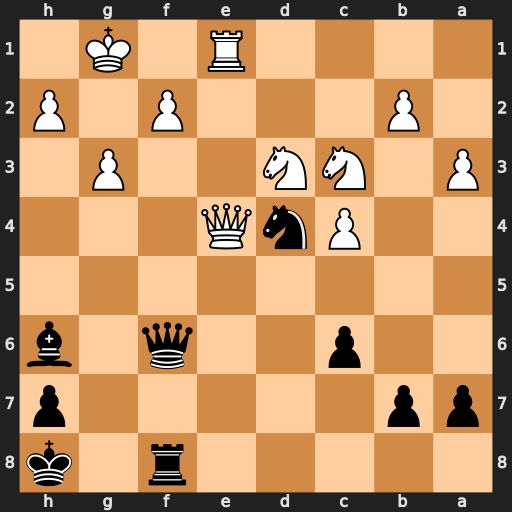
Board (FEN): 5r1k/pp5p/2p2q1b/8/2PnQ3/P1NN2P1/1P3P1P/4R1K1
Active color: b
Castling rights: -
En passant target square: -
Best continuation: Nf3+ Kg2 Nxe1+ Nxe1 Qxf2+